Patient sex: M
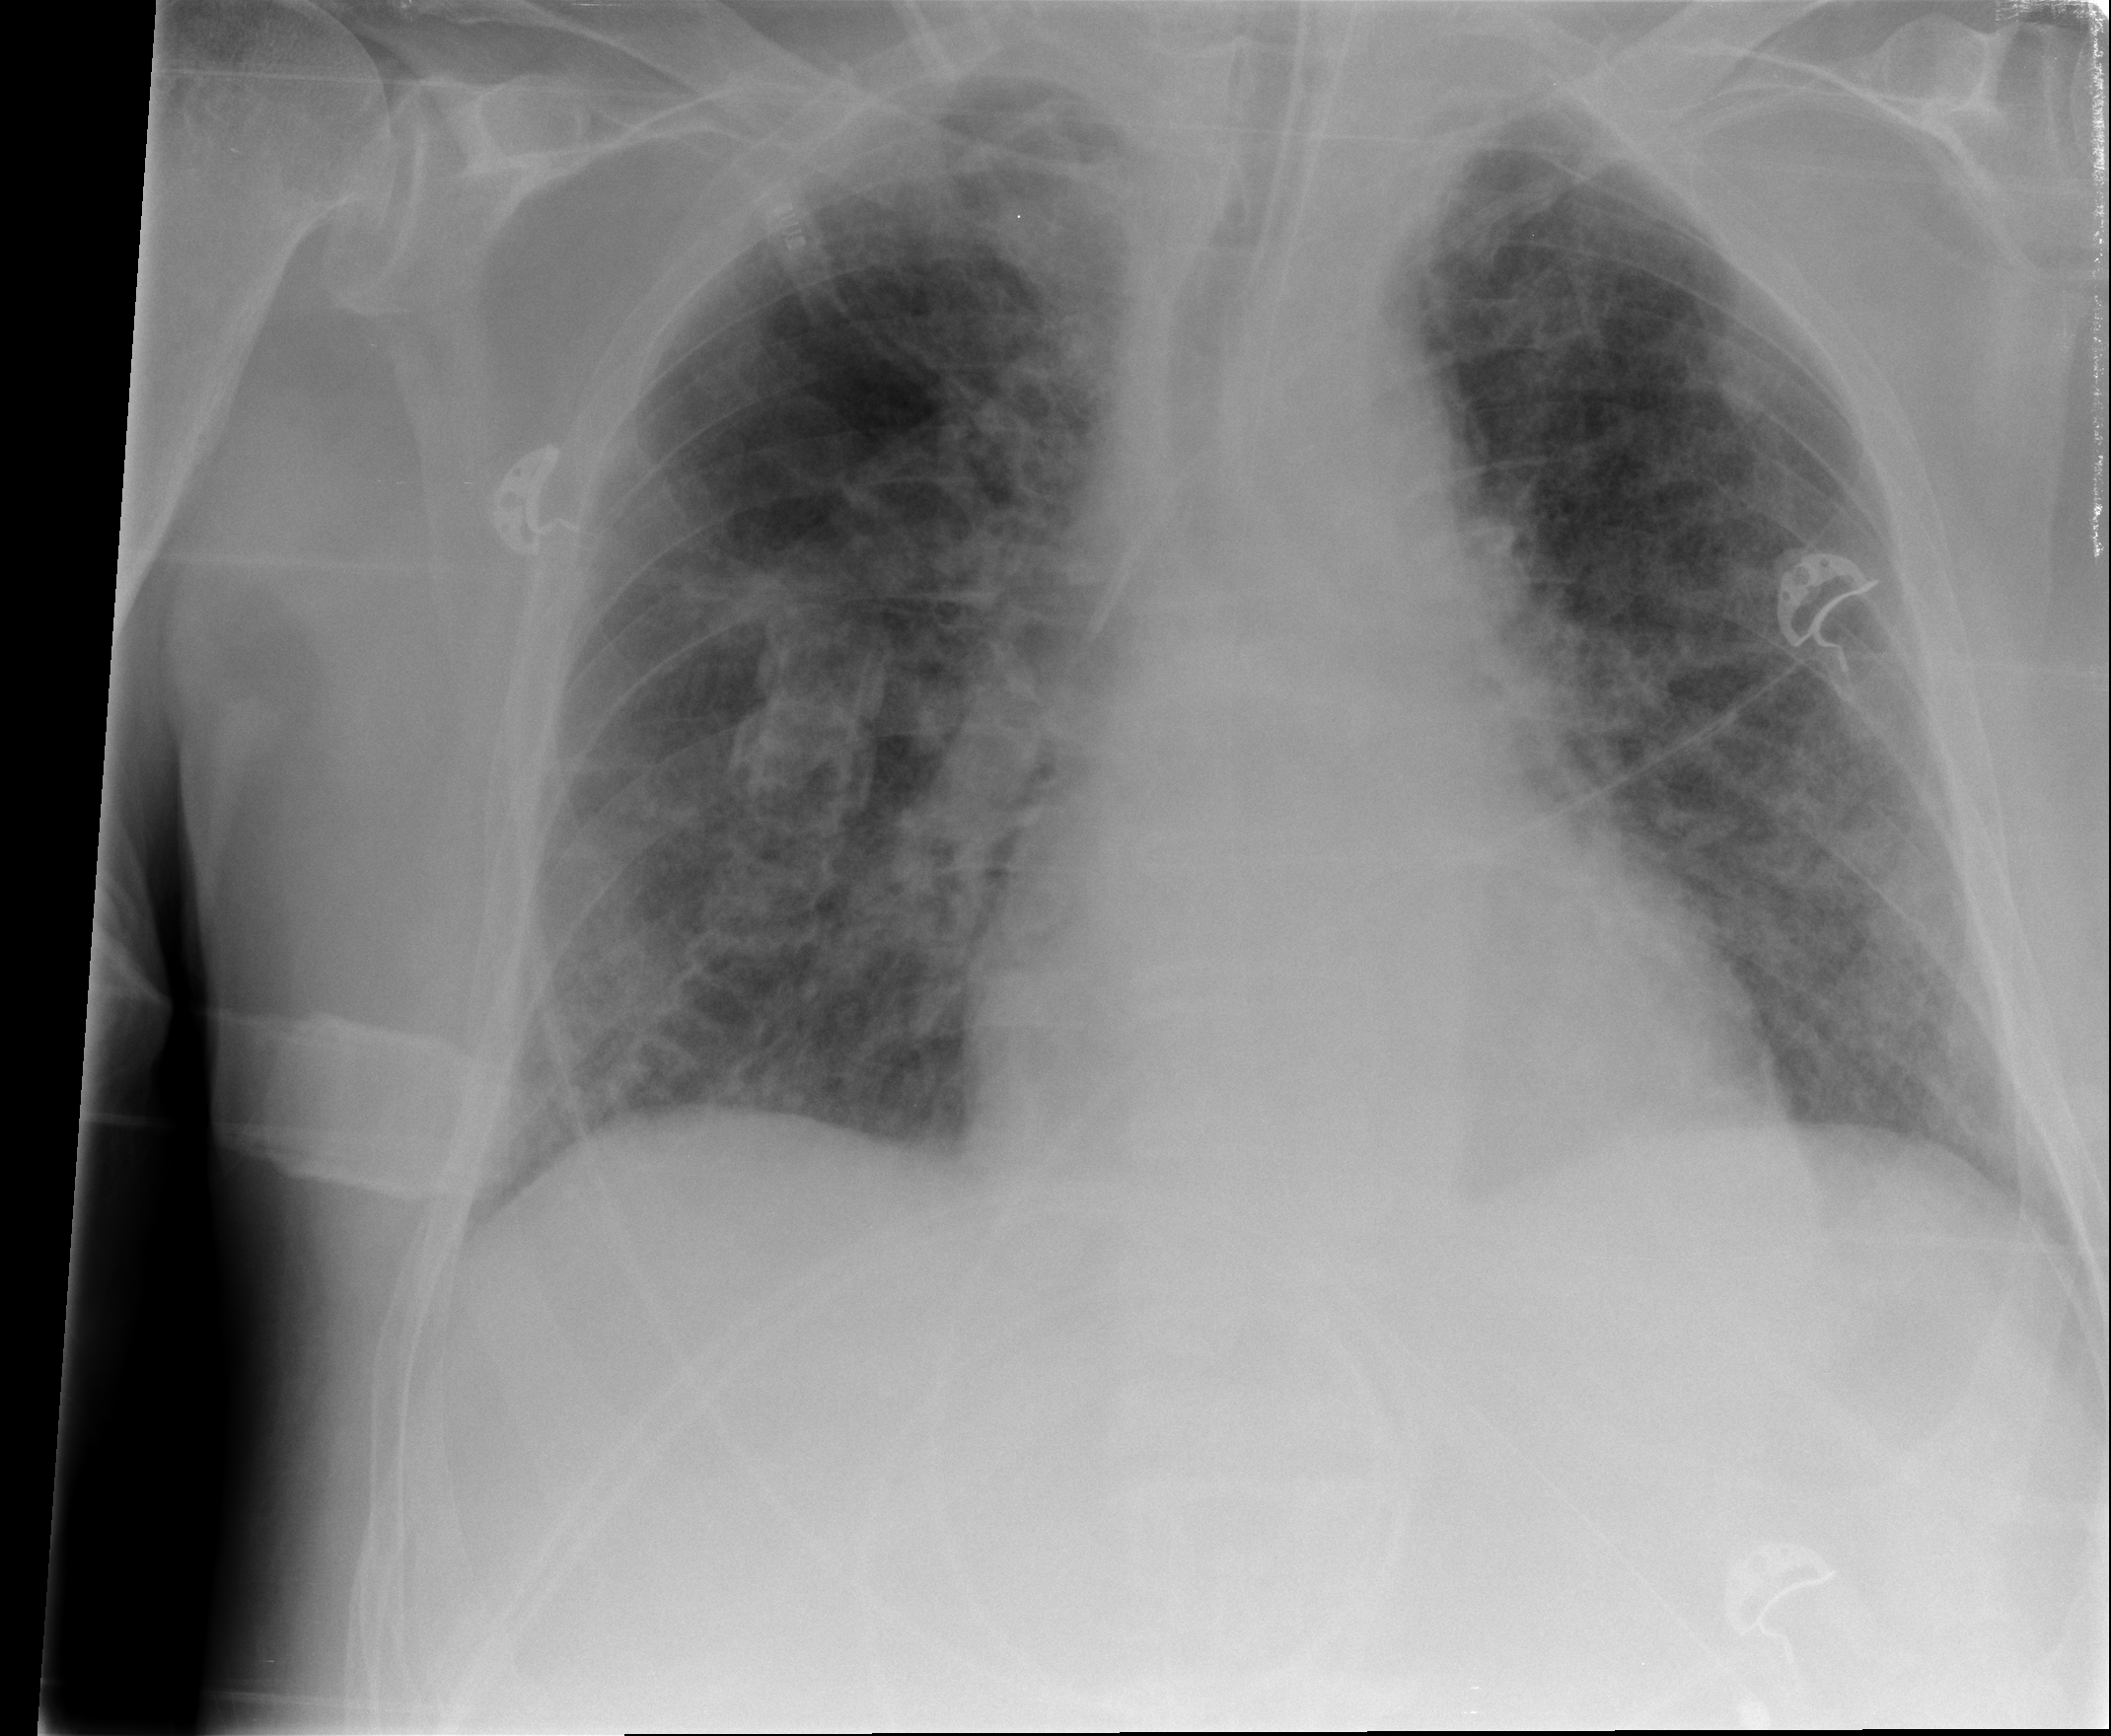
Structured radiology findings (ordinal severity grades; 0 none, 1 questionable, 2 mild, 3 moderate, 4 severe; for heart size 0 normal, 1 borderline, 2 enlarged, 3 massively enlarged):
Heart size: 2
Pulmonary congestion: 0
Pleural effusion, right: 0
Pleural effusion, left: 0
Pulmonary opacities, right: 3
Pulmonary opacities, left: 3
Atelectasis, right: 2
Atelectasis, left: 2